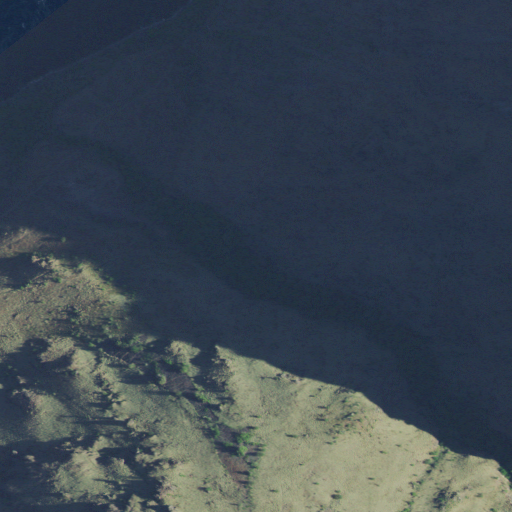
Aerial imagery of valley in Idaho named Hutton Gulch containing shrub, evergreen forest, and open water